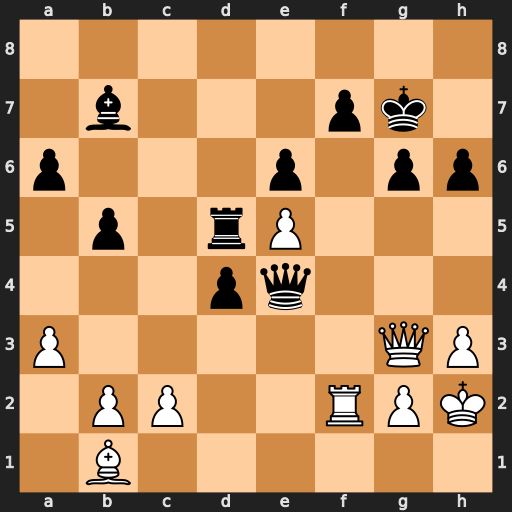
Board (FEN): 8/1b3pk1/p3p1pp/1p1rP3/3pq3/P5QP/1PP2RPK/1B6
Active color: w
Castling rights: -
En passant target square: -
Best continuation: c4 Qxb1 cxd5